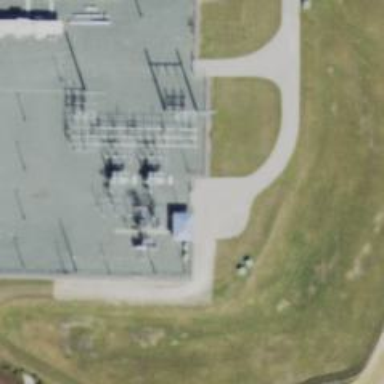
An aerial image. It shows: Switch used for power control.